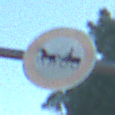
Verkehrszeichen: VerbotGespannfuhrwerke
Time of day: MorningAfternoon
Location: Outdoor (RoadRail)
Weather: Clear
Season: NotSpecified
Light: Natural